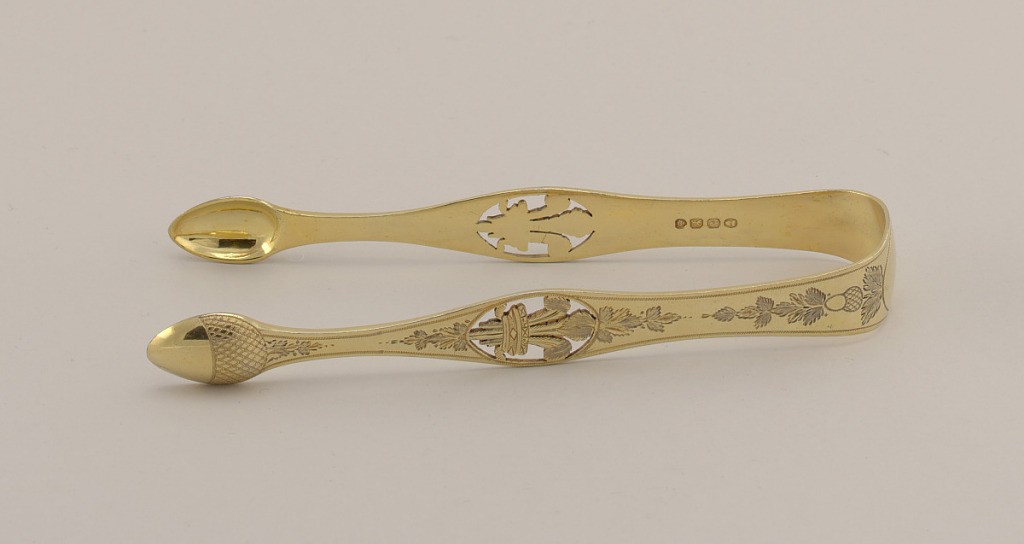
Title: Sugar Tongs
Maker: William Esterbrook, English, active 1817 – 1834
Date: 1826–1827
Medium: silver, gold
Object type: sugar tongs
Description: Flat, shaped strip with openwork oval medallions of three feathers of the Prince of Wales. Engraved with leaves, acorns, and arms; goat's head above a shield with a glove. Ends in the shape of acorns.